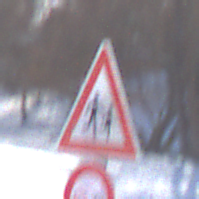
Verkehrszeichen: KinderLinks
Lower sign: Ueberholverbot
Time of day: MorningAfternoon
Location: Outdoor (Nature)
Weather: PartlyCloudy
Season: Winter
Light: Natural